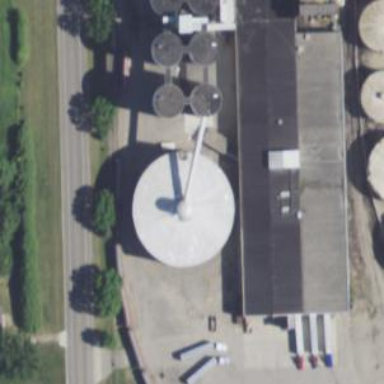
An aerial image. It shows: Building that serves as silo.